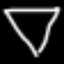
Label: diamond